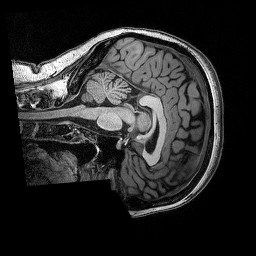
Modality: T1w
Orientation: sagittal
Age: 46
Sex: female
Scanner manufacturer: siemens
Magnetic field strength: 3 T
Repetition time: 2.53 s
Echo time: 0.0035 s